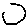
Label: hexagon